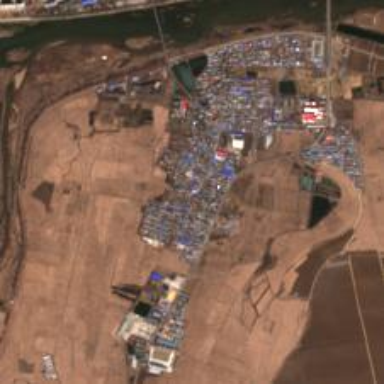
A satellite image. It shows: Ethnic township within town.